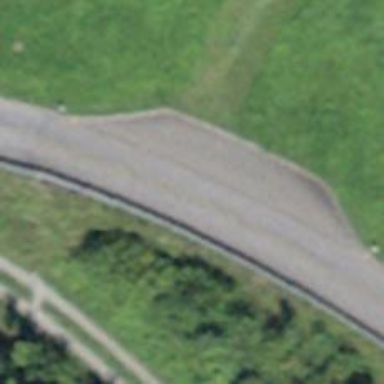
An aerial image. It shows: Passing place on the road.